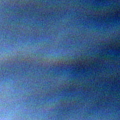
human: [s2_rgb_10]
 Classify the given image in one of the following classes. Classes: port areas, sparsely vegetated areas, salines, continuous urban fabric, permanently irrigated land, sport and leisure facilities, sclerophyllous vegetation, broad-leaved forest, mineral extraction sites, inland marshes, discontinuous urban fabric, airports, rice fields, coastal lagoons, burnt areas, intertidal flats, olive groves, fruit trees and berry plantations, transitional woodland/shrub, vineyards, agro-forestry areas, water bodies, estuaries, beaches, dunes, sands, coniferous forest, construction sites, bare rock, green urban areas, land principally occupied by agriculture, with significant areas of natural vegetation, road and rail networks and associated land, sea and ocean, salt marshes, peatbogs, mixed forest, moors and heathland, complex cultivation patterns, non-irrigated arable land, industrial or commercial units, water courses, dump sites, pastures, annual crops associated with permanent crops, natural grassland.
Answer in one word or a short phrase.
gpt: sea and ocean